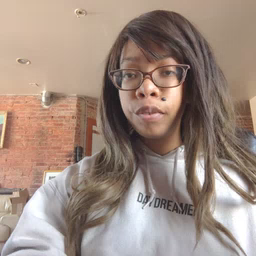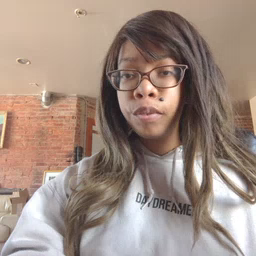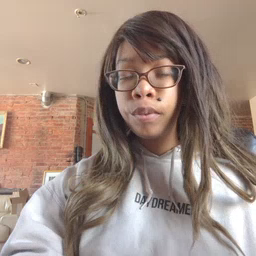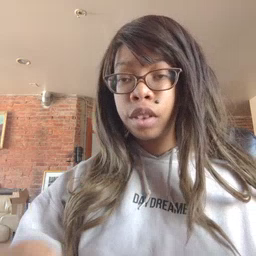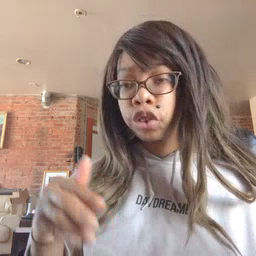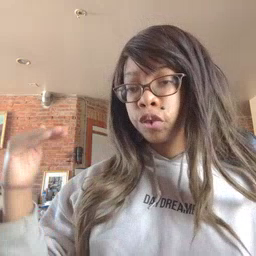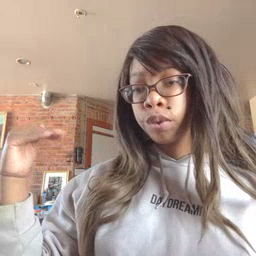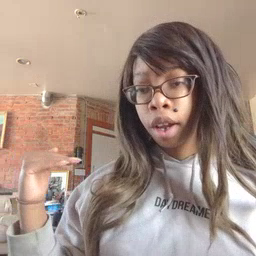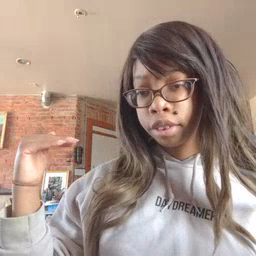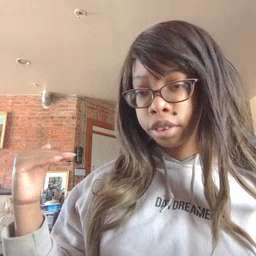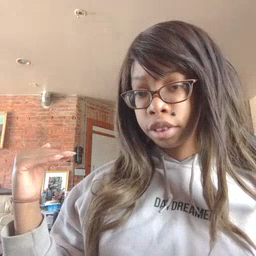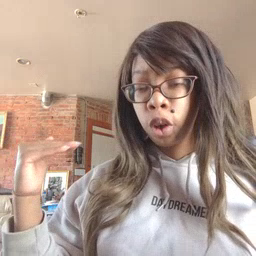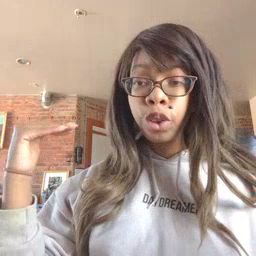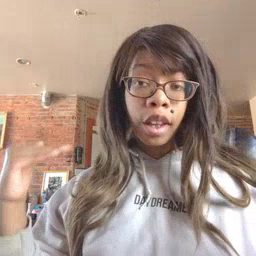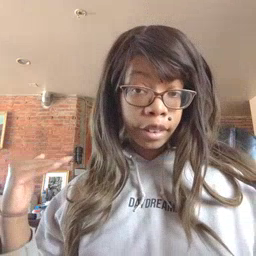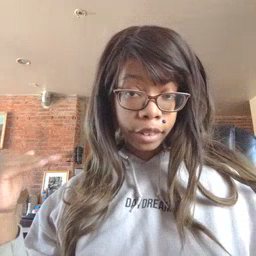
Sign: child